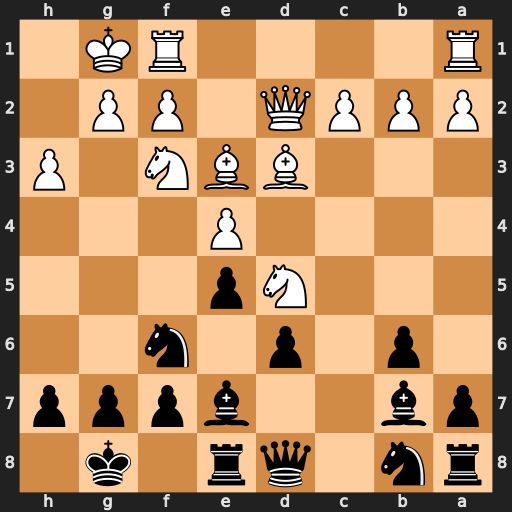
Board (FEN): rn1qr1k1/pb2bppp/1p1p1n2/3Np3/4P3/3BBN1P/PPPQ1PP1/R4RK1
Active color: b
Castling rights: -
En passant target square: -
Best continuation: Bxd5 exd5 e4 Bb5 exf3